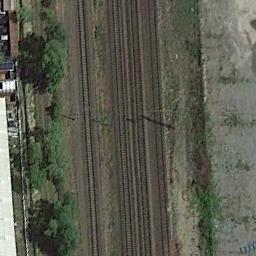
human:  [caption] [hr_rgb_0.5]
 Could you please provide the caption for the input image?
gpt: There are two trains passing by in the picture .

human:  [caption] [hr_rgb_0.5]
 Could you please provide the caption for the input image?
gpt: These railways go through a clearing .

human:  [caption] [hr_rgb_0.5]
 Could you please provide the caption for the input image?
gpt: The railway is next to some trees and grass .

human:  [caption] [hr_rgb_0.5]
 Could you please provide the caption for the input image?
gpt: There are many trees beside the railway .

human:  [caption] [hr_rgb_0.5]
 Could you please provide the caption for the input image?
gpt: There are some green trees beside the railway .